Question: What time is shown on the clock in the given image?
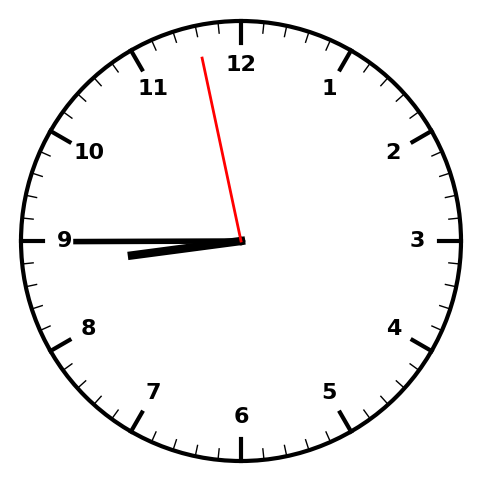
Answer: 08:44:58